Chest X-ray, PA view. Patient: 71 years old, sex M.
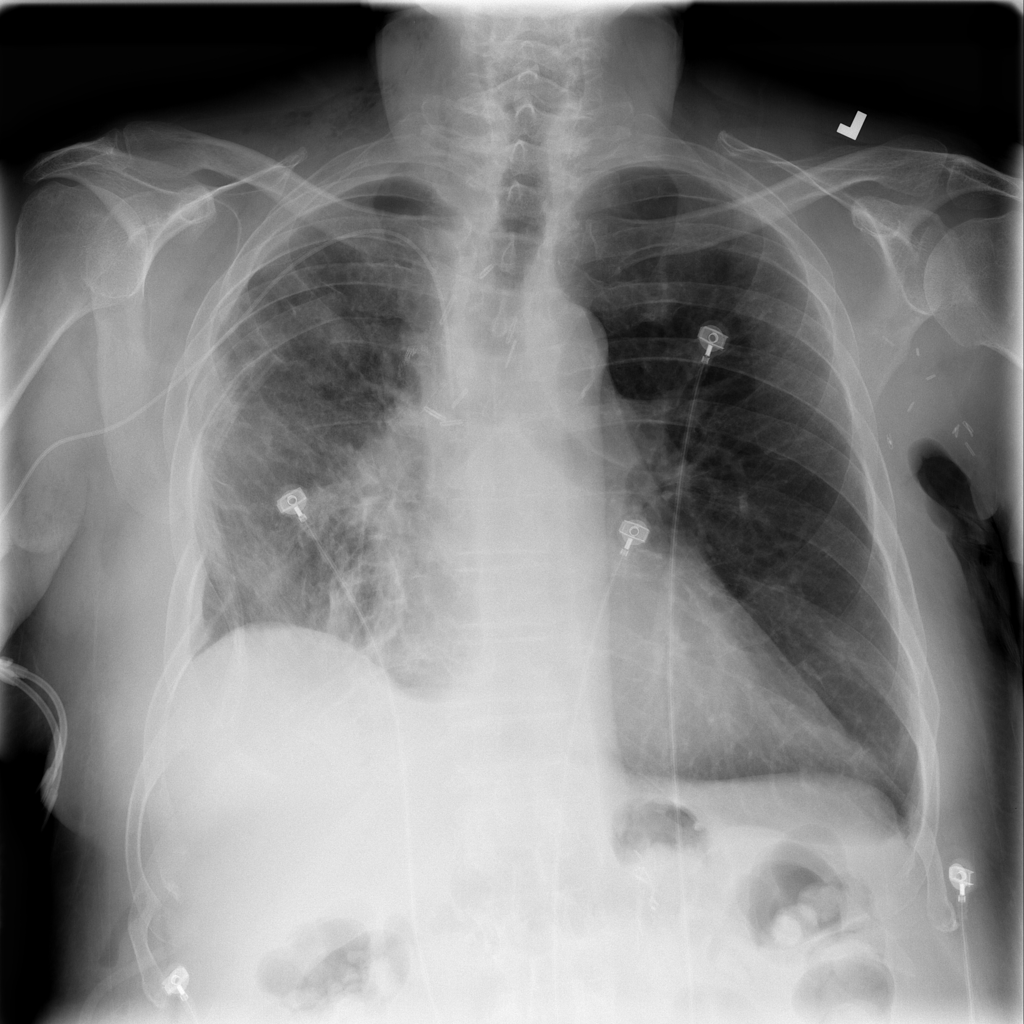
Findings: No Finding